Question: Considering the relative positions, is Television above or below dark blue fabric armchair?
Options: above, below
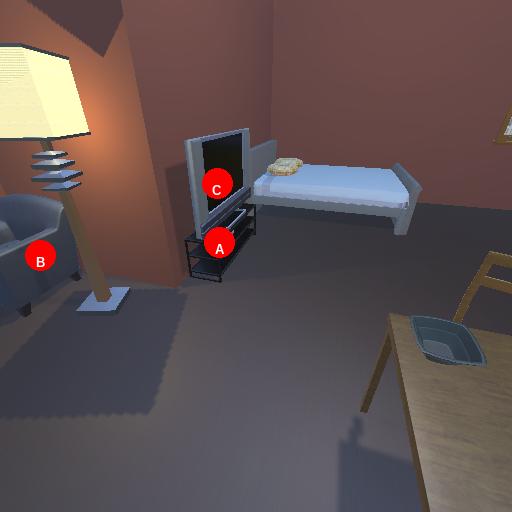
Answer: above